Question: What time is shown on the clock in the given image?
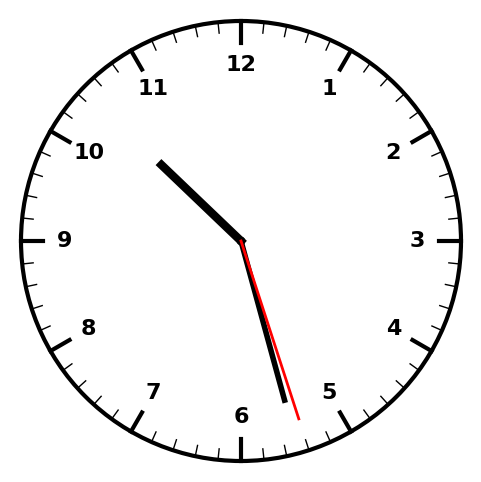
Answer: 10:27:27